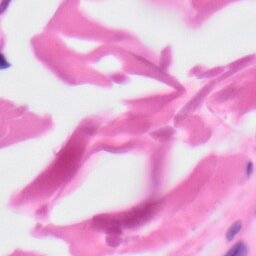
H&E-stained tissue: Skin